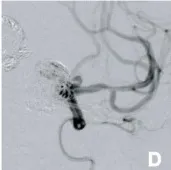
Stage 2. Direct blood flow disappeared after further embolization of the aneurysm.
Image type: radiology (ct)